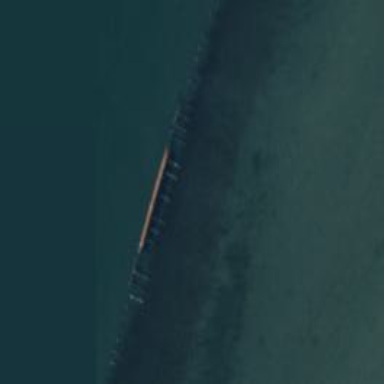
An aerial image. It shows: Pier that is in ruins.